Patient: sex M, age 23
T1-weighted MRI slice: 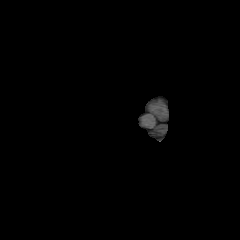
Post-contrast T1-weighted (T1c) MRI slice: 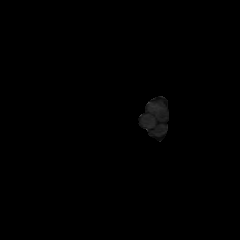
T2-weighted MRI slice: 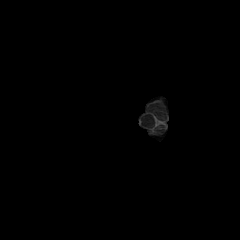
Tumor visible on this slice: no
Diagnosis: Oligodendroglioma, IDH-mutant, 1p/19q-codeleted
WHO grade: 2